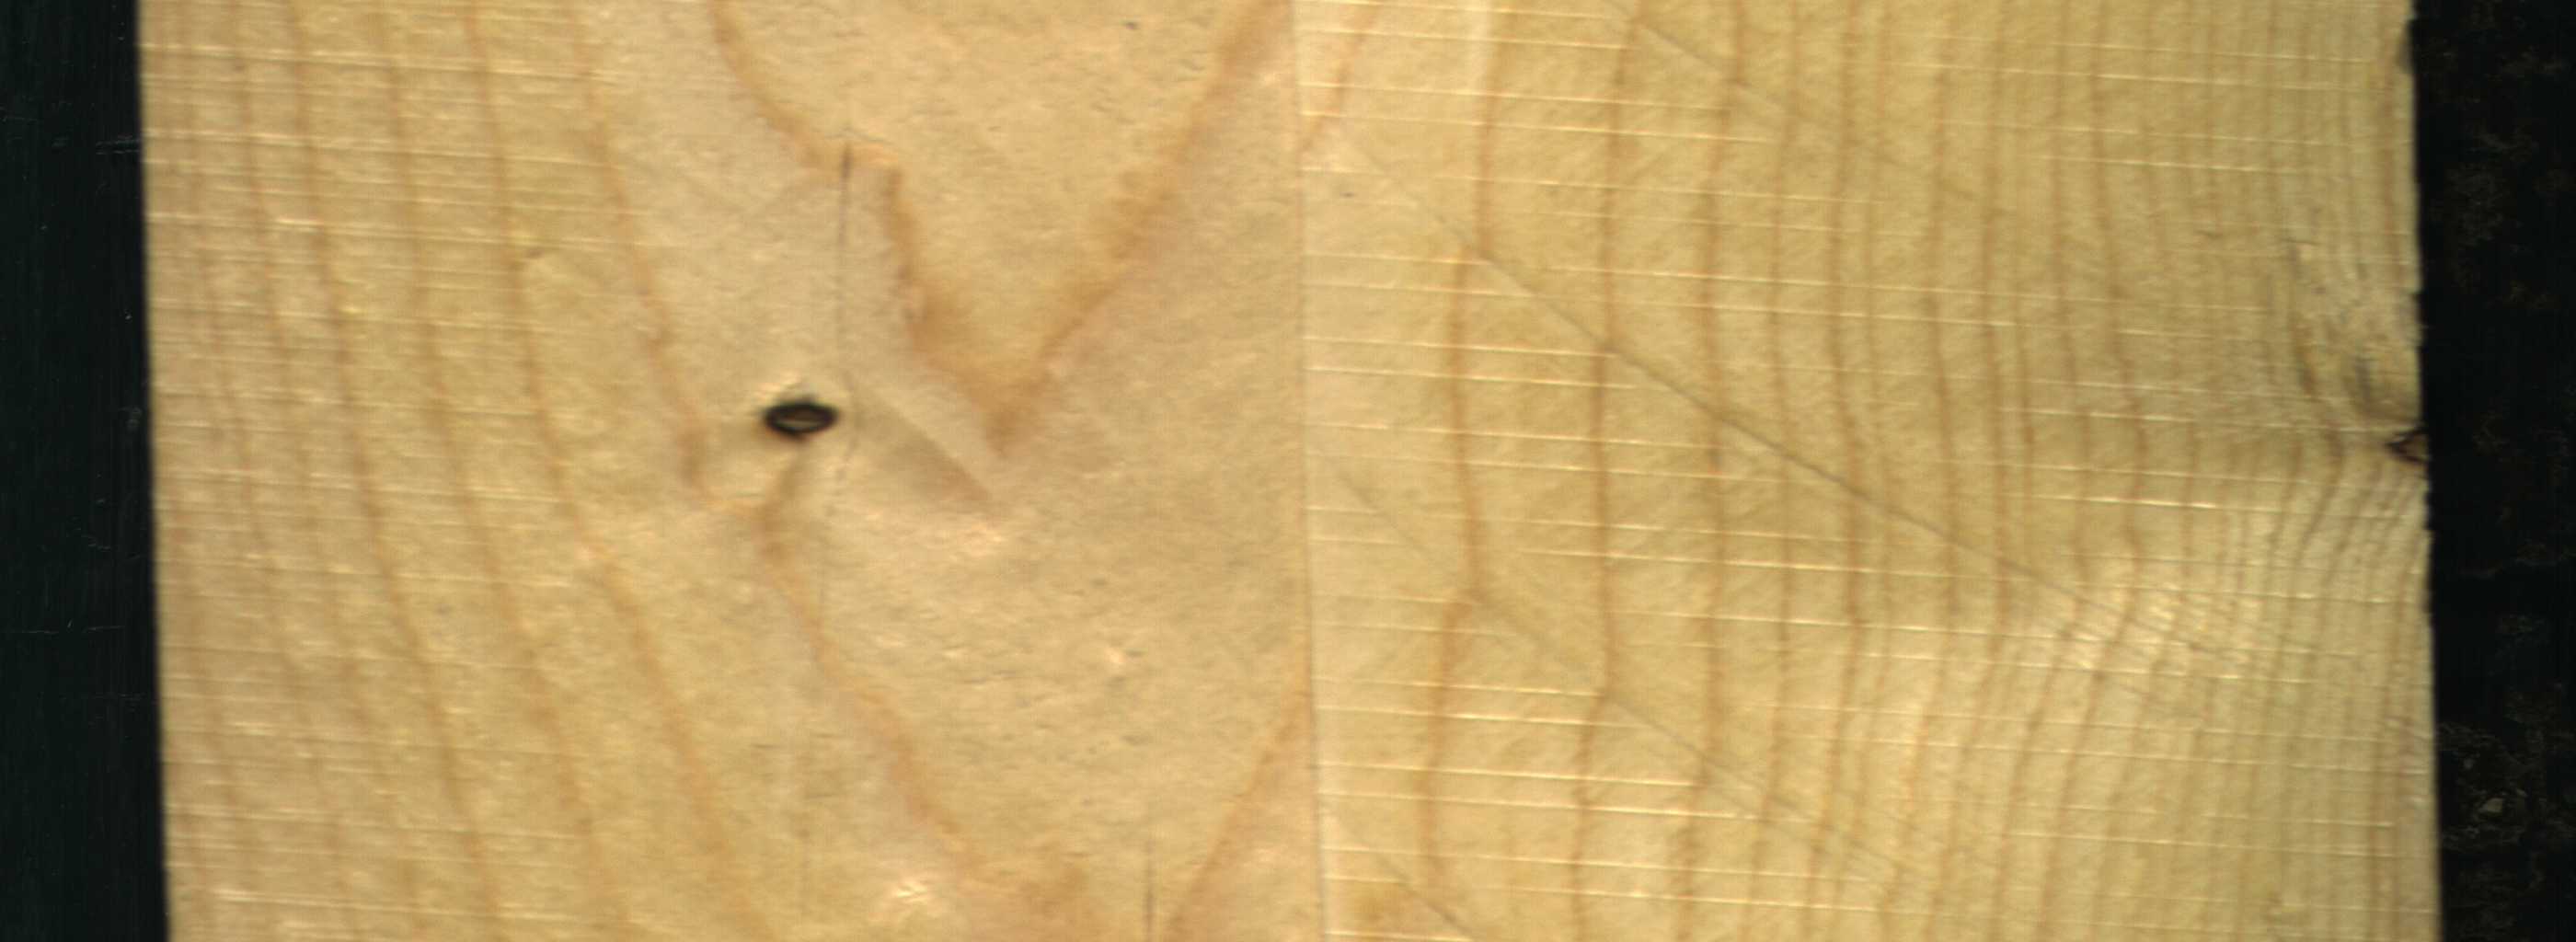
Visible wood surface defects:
Dead_Knot
Dead_Knot